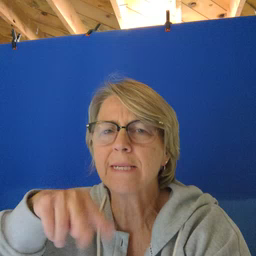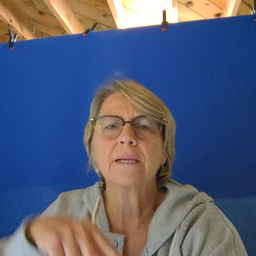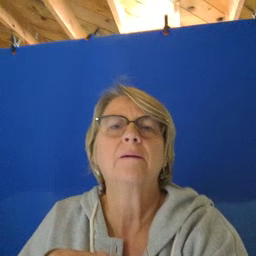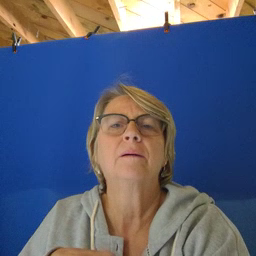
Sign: read